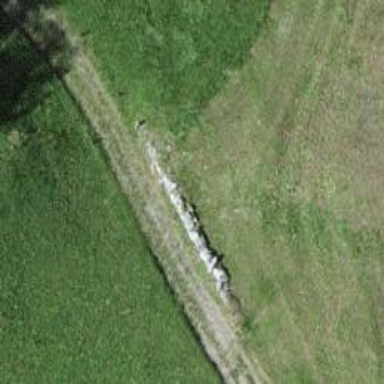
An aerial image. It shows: Wall made of dry stone.